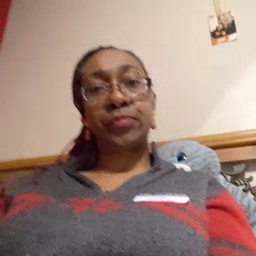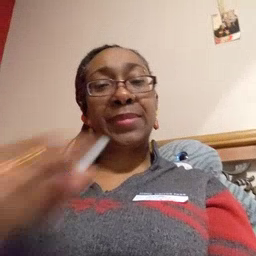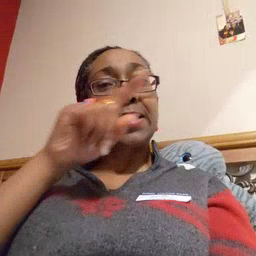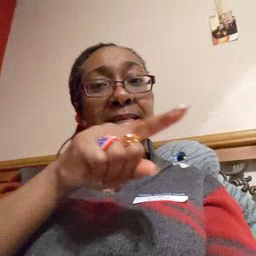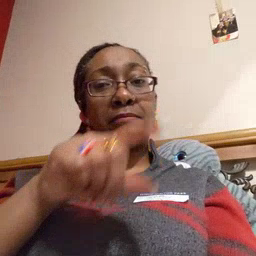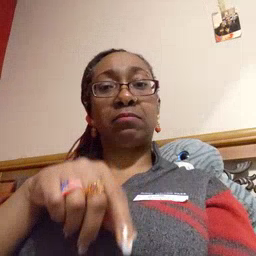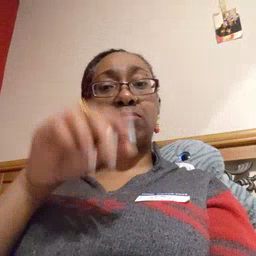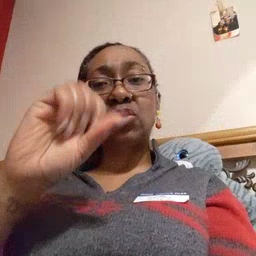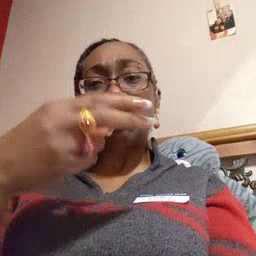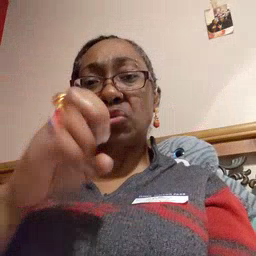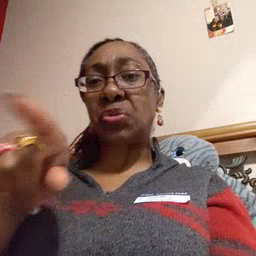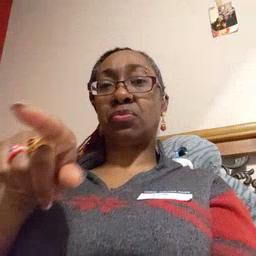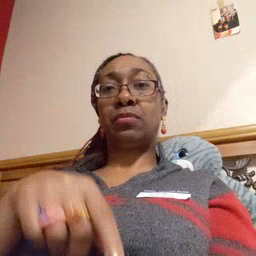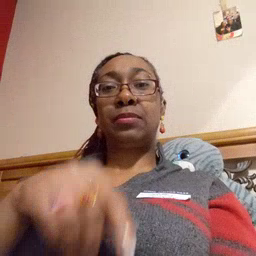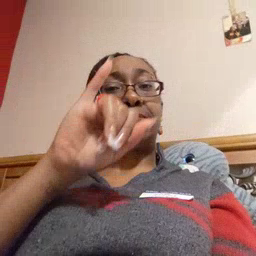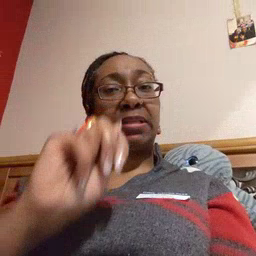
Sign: hesheit